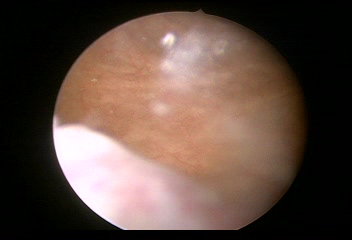
Modality: WLC
Class: Normal mucosa
Bladder cancer association: No